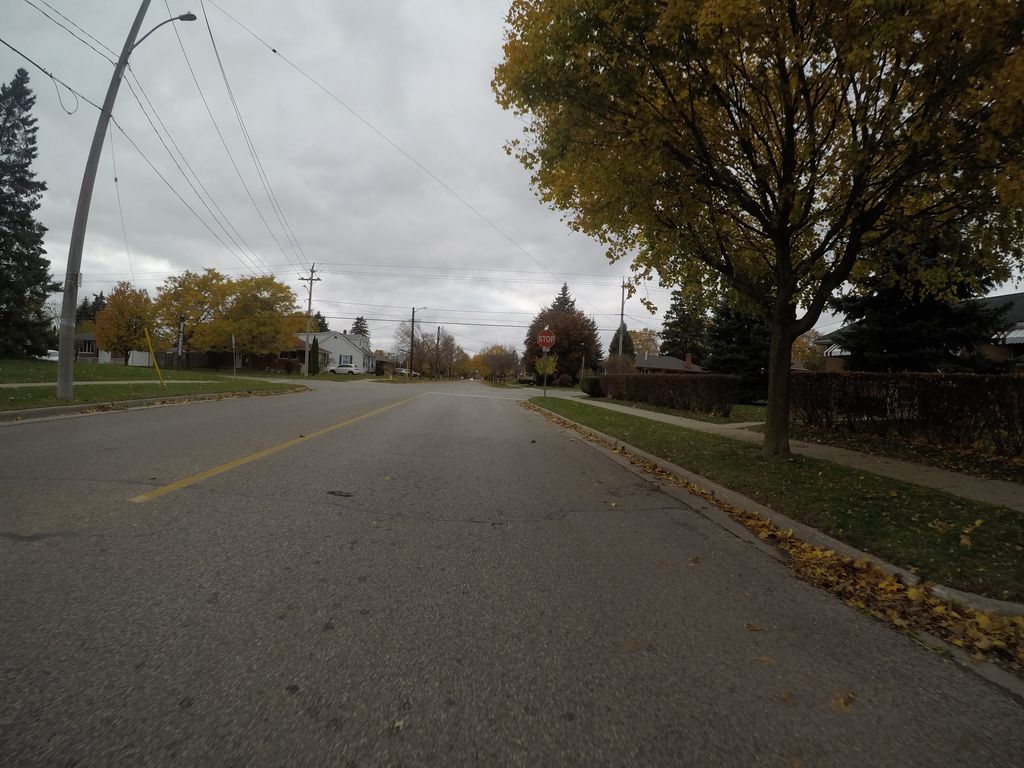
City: kitchener-waterloo